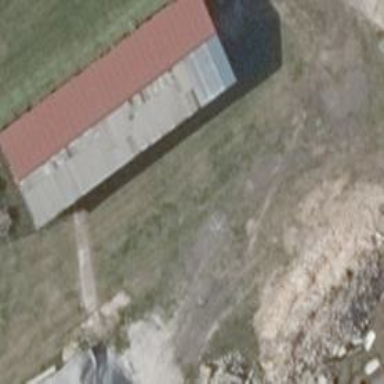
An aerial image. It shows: Gabled farm auxiliary building with grey roof and grey exterior. The roof is oriented along the building.